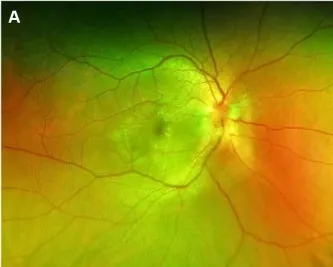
Scanning laser fundus photography of the eyes showed gradual reduction in optic disk congestion and edema, with a gradual complete absorption of stellate exudates in the macular area. Immediate post-hospital.
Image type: ophthalmic_imaging (fundus_photograph)